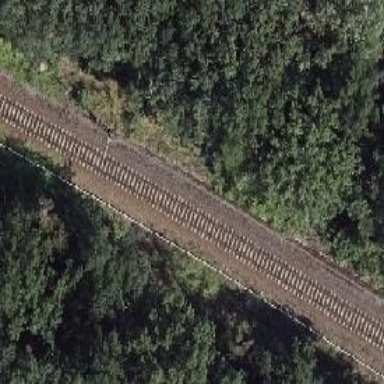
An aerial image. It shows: Railway with electrified contact lines running along embankment.